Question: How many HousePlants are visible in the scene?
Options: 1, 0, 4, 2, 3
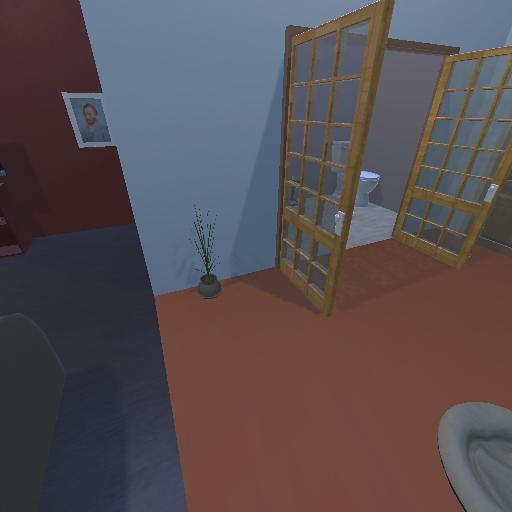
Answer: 1